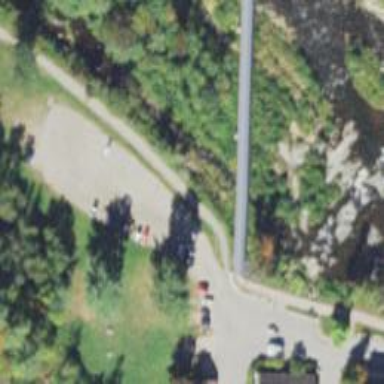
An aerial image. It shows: Footway on bridge.